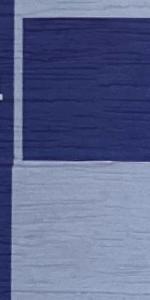
Label: Empty